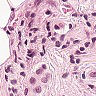
Metastatic tissue present: yes